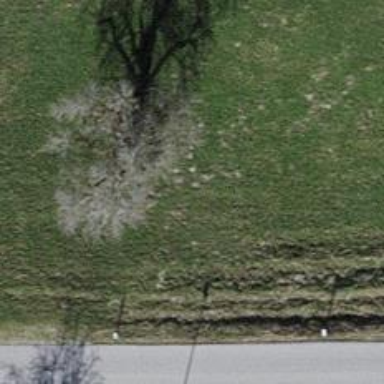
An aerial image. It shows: Single tag "natural: tree."